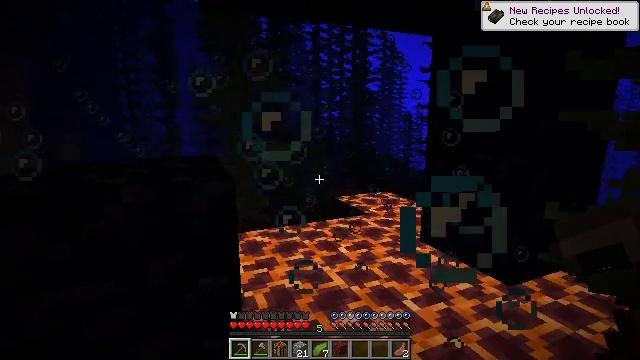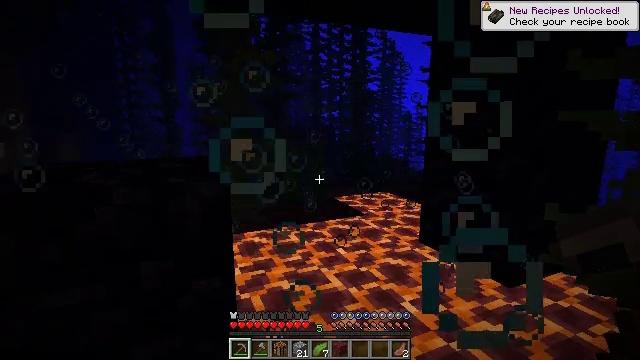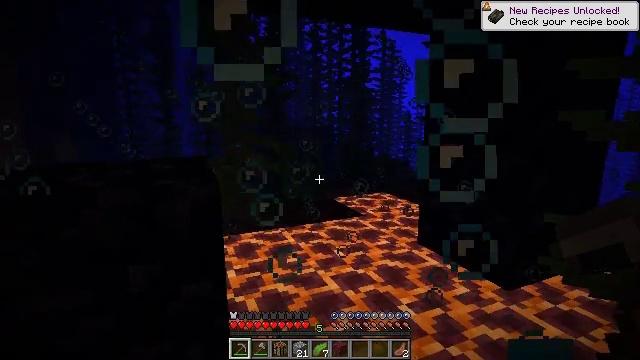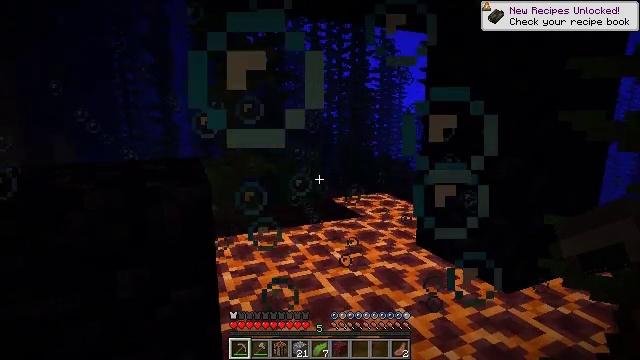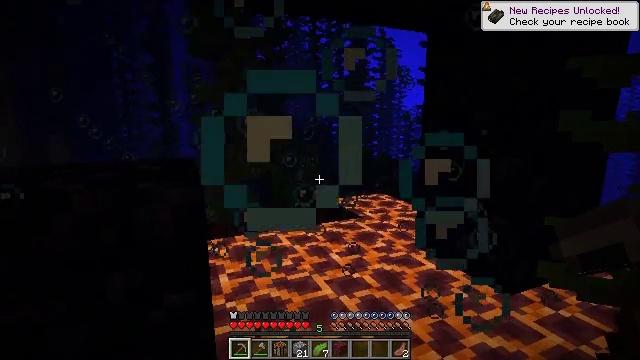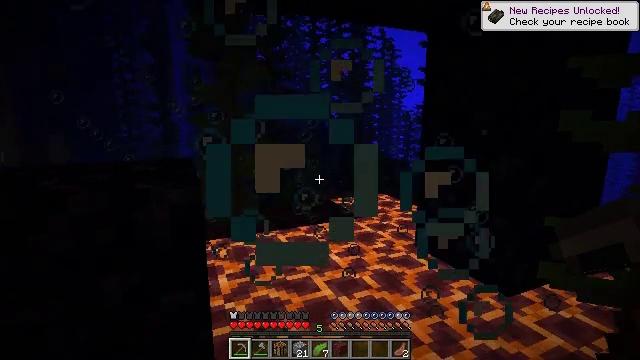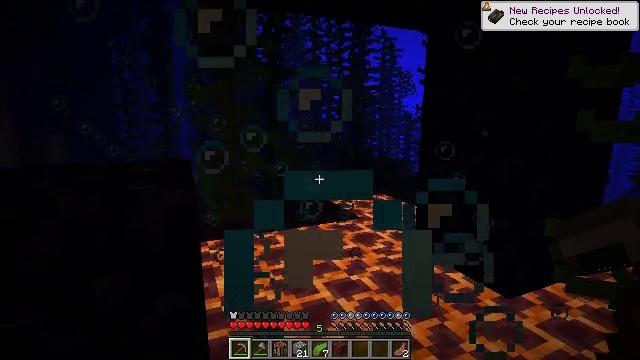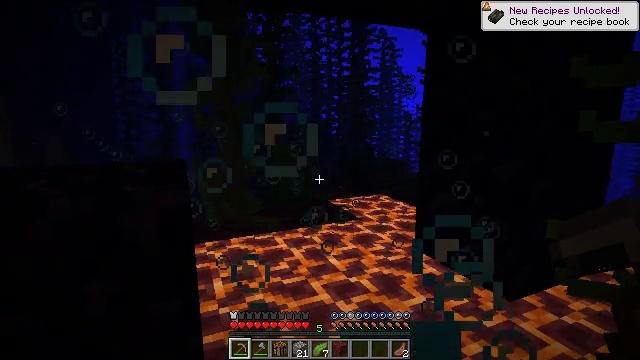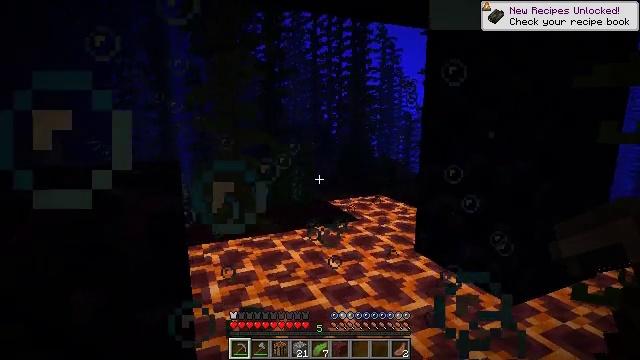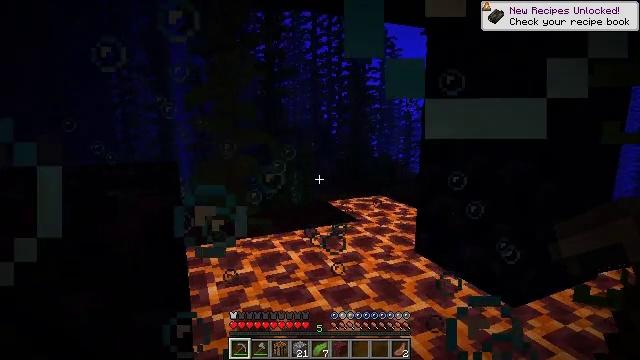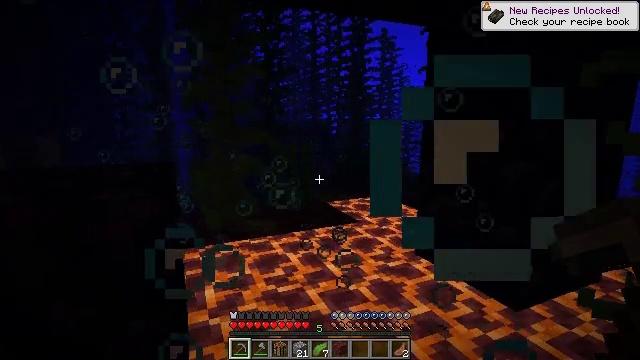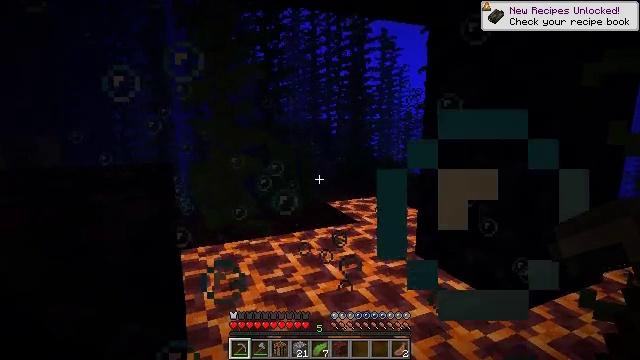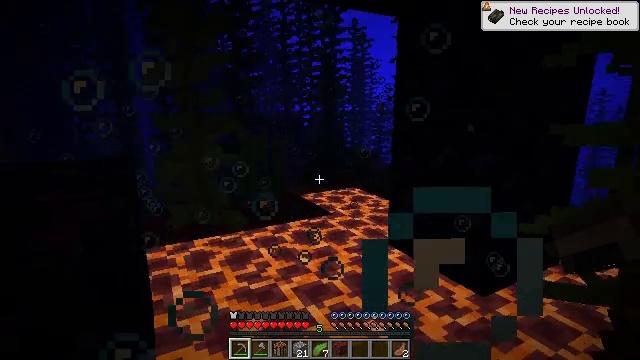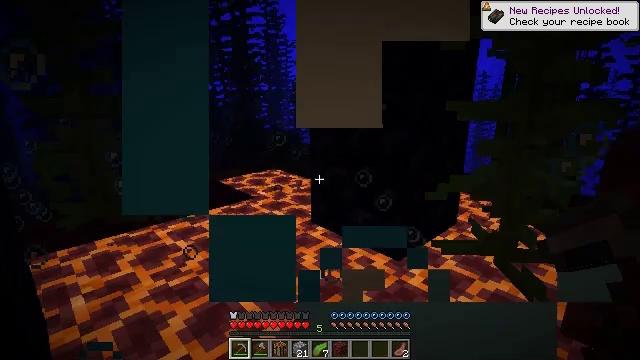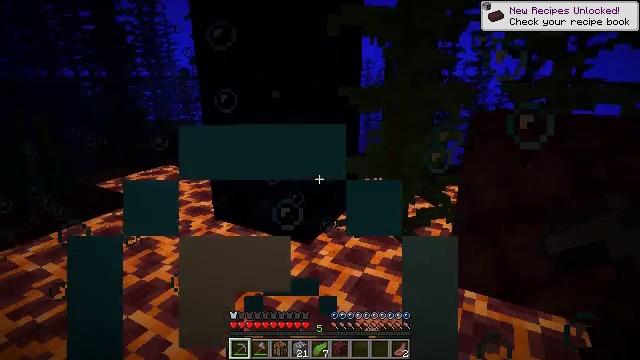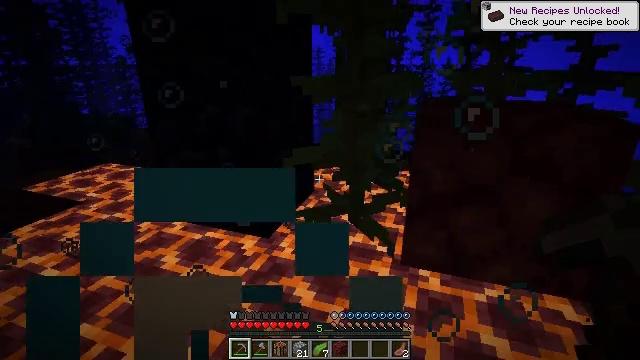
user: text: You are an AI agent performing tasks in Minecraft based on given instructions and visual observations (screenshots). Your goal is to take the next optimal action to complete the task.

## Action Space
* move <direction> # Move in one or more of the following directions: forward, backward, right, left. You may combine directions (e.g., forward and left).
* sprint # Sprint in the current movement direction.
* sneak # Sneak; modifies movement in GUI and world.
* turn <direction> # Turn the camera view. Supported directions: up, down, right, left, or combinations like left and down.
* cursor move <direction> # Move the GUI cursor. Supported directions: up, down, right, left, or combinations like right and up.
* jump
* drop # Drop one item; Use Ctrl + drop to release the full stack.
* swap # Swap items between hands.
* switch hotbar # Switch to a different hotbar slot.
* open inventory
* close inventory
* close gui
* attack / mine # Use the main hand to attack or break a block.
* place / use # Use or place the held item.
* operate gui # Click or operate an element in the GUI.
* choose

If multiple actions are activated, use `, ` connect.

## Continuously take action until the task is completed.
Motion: motion action
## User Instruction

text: Mine the kelp plant underwater.
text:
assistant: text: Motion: move forward and move right, sneak
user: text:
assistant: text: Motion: move forward and move right, sneak
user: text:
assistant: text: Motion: move forward, sneak
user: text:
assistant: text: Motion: move forward, sneak
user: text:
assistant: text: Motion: move forward, sneak
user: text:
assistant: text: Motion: move forward, sneak
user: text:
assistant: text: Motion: move forward, sneak
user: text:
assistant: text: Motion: move forward, sneak
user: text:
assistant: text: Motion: move forward, sneak
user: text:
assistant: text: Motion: move forward, sneak
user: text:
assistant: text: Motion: move forward and move right, sneak
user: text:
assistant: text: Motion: move forward and move right, sneak, turn right and down
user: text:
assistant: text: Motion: move forward and move right, sneak, turn right and down
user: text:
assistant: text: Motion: move forward and move right, sneak, turn right and down
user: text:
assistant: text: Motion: move forward, sneak, turn right and down
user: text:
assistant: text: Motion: move forward, sneak
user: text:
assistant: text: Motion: move forward, sneak
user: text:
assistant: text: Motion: move forward, sneak
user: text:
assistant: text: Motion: move forward, sneak
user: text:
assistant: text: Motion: move forward, sneak
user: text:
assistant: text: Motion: move forward and move left, sneak
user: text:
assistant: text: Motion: move forward and move left, sneak
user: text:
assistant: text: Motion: move forward and move left, sneak
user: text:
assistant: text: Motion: move forward and move left, sneak
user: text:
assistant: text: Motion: move forward and move left, sneak, turn right
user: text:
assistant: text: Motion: move forward and move left, sneak, turn right
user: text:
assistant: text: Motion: move forward and move left, sneak
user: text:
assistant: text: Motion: move forward and move left, sneak
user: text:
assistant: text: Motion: move forward and move left, sneak
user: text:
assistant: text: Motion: move forward and move left, sneak